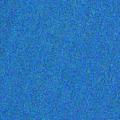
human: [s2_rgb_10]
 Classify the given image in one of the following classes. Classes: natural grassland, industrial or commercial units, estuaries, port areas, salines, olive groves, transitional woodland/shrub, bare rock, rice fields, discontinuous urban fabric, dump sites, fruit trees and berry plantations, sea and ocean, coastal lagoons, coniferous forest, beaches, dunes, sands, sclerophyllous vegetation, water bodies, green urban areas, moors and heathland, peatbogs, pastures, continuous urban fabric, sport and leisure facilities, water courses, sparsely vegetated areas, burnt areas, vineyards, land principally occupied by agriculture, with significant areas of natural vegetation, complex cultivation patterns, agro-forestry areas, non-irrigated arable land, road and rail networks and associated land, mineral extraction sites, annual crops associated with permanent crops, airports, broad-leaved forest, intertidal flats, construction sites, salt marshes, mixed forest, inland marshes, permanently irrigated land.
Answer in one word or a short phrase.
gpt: sea and ocean